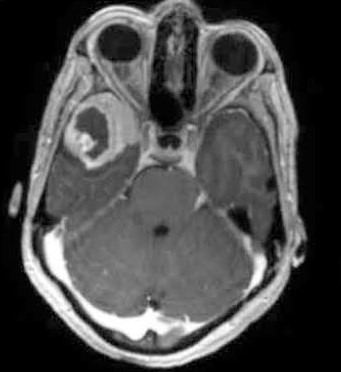
Label: meningioma